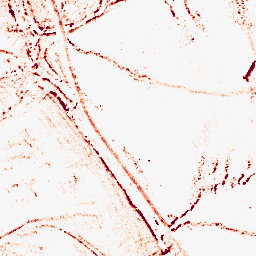
Category: morphological
Decomposition family: morphological_square
Decomposition parameters: operation: opening
size: 5
Upsampling method: bicubic_3x
Upsampling parameters: scale: 3
Upsampling scale: 3